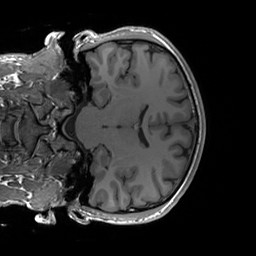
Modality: T1w
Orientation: coronal
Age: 22
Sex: male